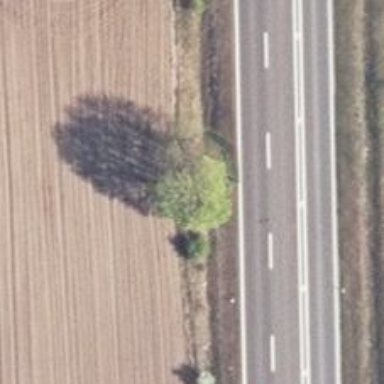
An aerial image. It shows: Deciduous broadleaved tree.